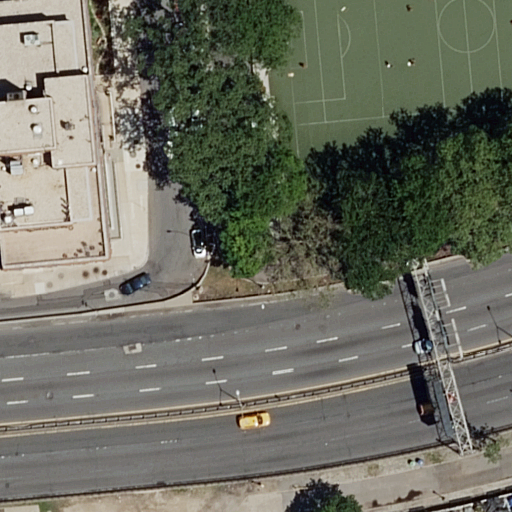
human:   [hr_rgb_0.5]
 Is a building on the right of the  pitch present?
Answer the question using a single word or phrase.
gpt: no

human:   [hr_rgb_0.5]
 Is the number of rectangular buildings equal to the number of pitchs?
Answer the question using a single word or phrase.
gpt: yes

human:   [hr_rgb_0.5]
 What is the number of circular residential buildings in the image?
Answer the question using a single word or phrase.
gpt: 0

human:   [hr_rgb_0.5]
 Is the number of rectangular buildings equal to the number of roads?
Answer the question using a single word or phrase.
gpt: no

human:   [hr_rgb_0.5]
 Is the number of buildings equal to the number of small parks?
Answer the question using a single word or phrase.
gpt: no

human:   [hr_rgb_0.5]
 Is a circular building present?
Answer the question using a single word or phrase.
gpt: no

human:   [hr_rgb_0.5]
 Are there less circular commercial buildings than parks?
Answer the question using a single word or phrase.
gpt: yes

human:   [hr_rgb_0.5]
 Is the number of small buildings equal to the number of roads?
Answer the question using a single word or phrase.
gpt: no

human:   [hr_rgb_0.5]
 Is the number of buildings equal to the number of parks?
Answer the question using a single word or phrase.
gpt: no

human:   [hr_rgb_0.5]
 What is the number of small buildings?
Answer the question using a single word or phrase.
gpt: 0

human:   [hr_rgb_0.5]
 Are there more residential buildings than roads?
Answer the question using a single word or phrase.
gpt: no

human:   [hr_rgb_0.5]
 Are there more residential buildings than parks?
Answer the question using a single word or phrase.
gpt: no

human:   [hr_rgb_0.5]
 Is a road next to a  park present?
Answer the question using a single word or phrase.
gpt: yes

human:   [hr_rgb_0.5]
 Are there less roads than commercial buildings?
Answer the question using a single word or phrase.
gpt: no

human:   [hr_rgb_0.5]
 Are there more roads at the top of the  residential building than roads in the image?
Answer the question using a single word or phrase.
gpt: no

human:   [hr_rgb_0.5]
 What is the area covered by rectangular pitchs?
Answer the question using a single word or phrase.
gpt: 1012m2

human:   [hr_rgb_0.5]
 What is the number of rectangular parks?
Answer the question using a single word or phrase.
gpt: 3

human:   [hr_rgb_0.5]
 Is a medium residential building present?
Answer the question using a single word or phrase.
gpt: no

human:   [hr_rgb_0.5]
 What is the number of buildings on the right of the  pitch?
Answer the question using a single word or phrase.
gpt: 0

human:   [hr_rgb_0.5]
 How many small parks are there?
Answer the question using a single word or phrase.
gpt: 0

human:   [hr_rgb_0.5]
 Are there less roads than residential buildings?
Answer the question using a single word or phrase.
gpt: no

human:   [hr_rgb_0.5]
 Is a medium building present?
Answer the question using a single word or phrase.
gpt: no

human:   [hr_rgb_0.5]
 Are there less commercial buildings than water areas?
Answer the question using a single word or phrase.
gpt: no

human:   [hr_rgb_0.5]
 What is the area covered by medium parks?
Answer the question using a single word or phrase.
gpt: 0m2

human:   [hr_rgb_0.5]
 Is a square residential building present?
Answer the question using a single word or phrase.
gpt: no

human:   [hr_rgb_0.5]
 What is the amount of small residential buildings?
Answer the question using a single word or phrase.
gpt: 0

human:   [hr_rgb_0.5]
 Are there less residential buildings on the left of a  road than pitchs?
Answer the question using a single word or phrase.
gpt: no

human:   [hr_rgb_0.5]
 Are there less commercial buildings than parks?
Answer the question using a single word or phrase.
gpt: yes

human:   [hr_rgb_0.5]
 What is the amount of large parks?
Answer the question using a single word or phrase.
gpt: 3

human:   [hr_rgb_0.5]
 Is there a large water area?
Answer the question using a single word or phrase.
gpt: no

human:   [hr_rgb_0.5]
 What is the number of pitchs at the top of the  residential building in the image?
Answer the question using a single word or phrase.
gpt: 1

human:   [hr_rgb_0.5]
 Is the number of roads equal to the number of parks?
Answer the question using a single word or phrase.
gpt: no

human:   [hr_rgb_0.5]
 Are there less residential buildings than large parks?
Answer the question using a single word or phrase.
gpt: yes

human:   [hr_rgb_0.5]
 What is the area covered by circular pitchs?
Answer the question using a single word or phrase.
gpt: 0m2

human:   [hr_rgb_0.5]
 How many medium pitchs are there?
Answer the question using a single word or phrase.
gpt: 0

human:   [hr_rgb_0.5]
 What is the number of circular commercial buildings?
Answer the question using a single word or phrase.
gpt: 0